Question: for Windows Application,
How do we prevent closing the application from the Task Manager?
How do we do this to the application we wrote, as the Nod32 Antivirus application does?

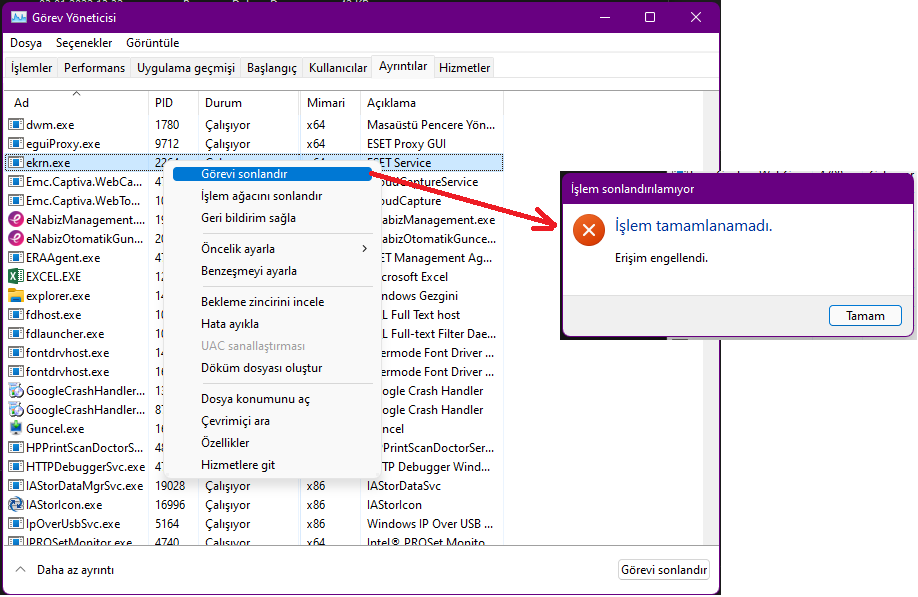
Answer: Anti-Virus software that is signed and have special contact with Microsoft are allowed to be part of <URL>.
You can try to do the same by writing a kernel driver and deny everyone the right to open a handle with terminate rights on your process. This is however a bit ugly and should be avoided if possible.
The sane solution is to write your "important" application as a Windows <URL>, this will prevent normal users from stopping it.
It will not stop administrator users but that is OK because untrusted users should not be administrators.